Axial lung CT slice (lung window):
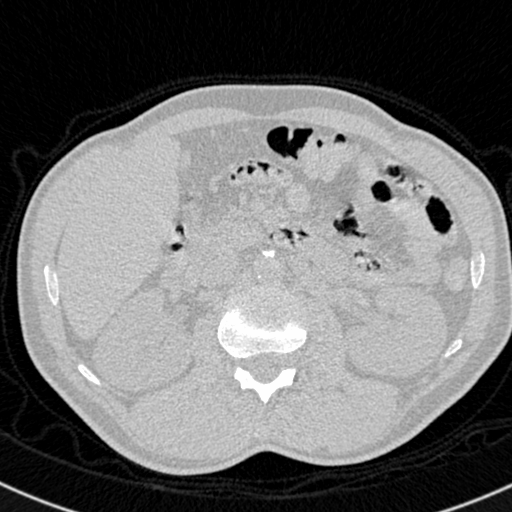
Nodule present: no